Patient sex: F
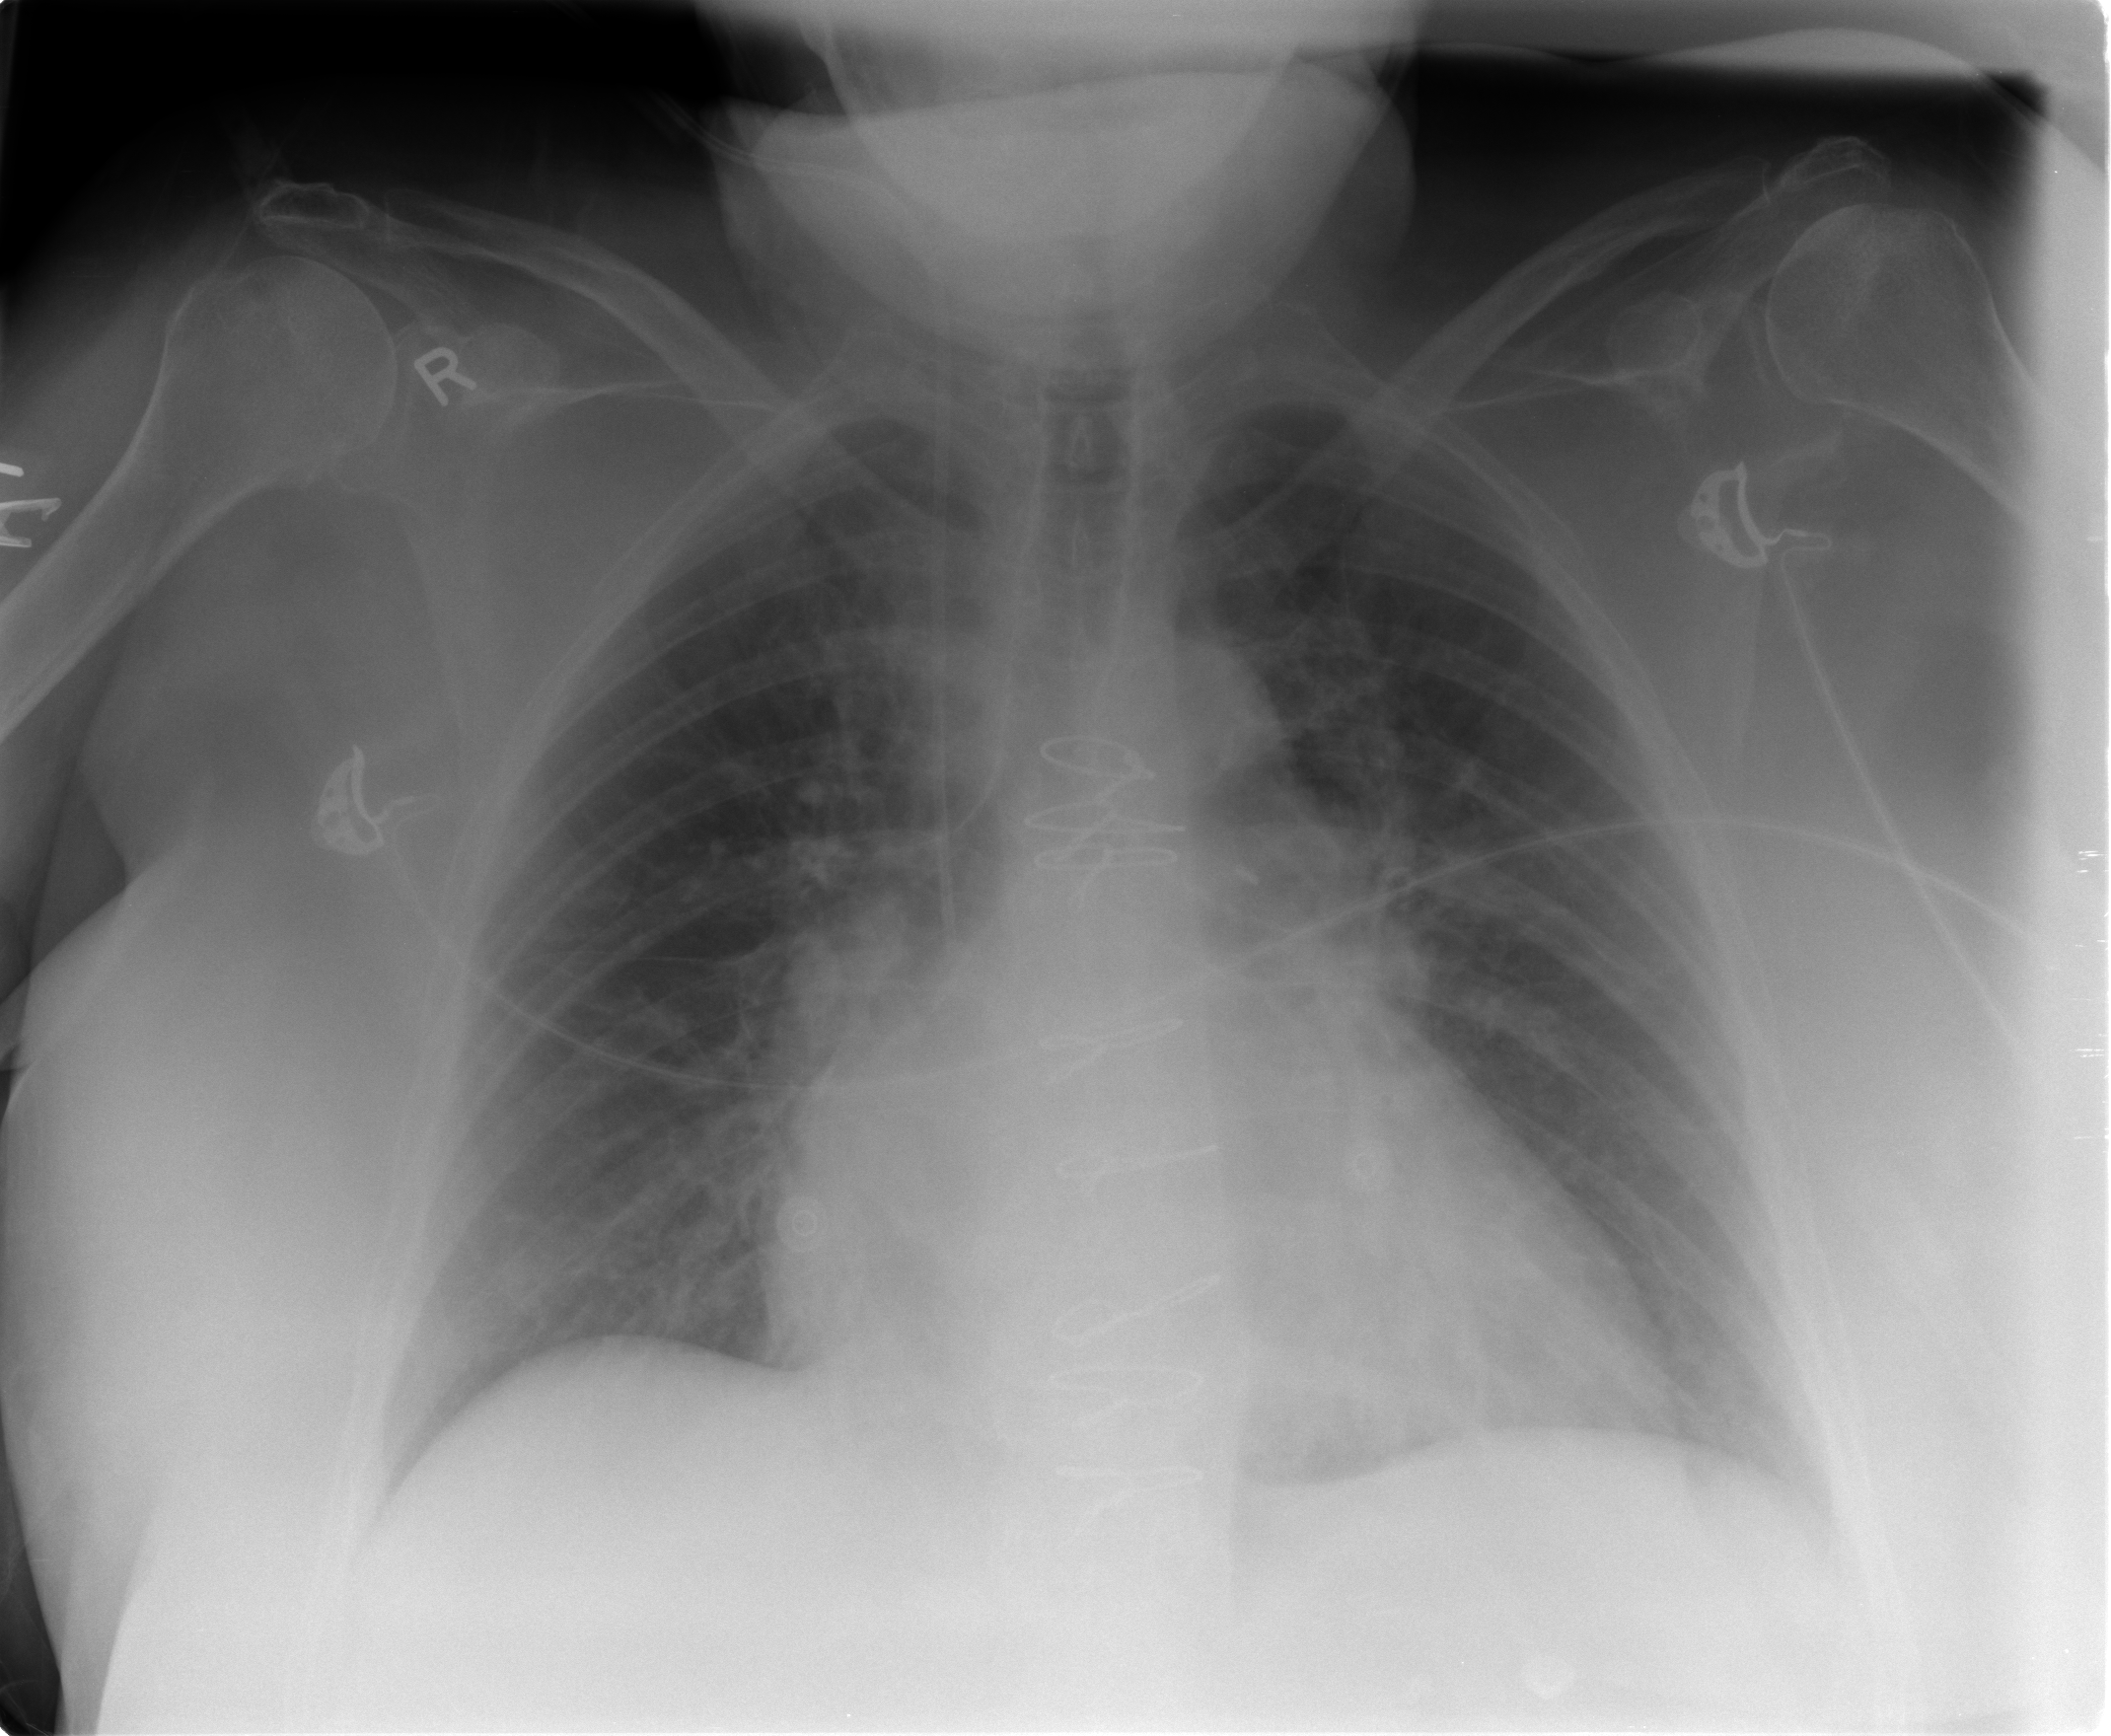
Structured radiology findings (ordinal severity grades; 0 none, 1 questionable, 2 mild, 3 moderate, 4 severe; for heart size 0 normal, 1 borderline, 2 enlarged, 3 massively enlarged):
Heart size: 2
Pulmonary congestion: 2
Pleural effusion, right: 0
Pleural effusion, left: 0
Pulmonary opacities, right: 0
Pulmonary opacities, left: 0
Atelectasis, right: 0
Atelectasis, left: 0